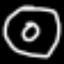
Label: donut